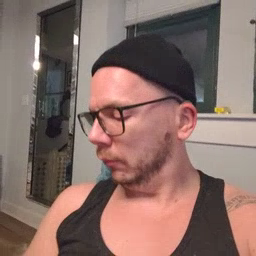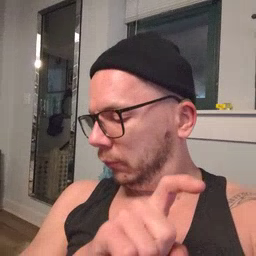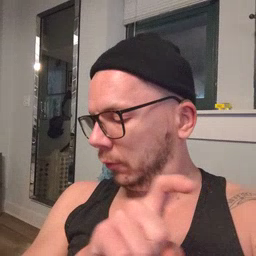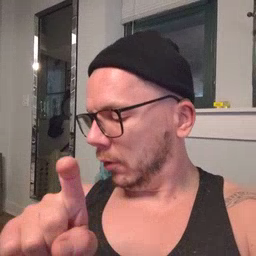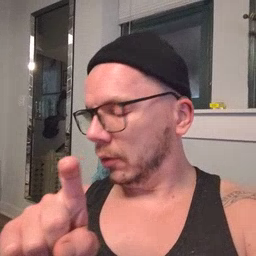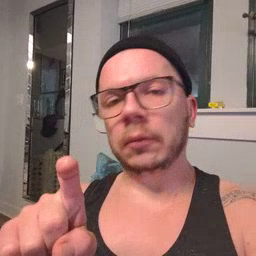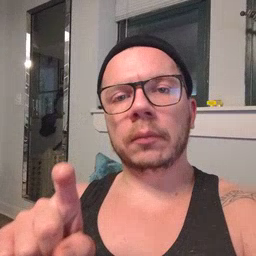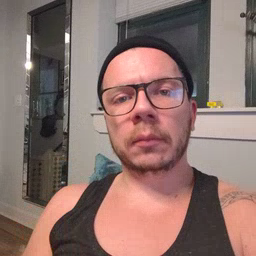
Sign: closet